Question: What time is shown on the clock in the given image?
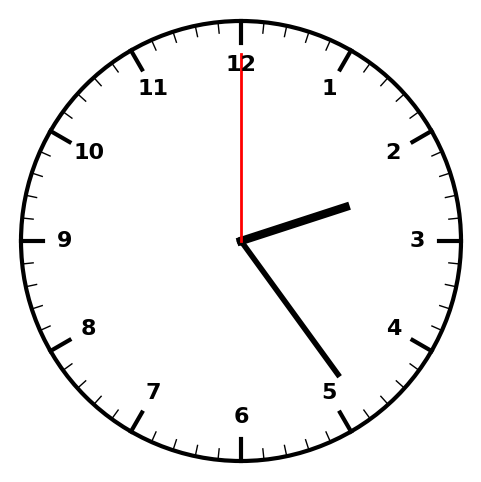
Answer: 02:24:00